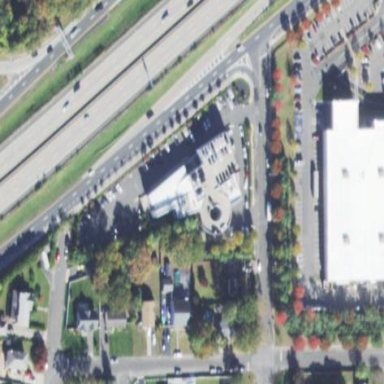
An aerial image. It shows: Commercial building.